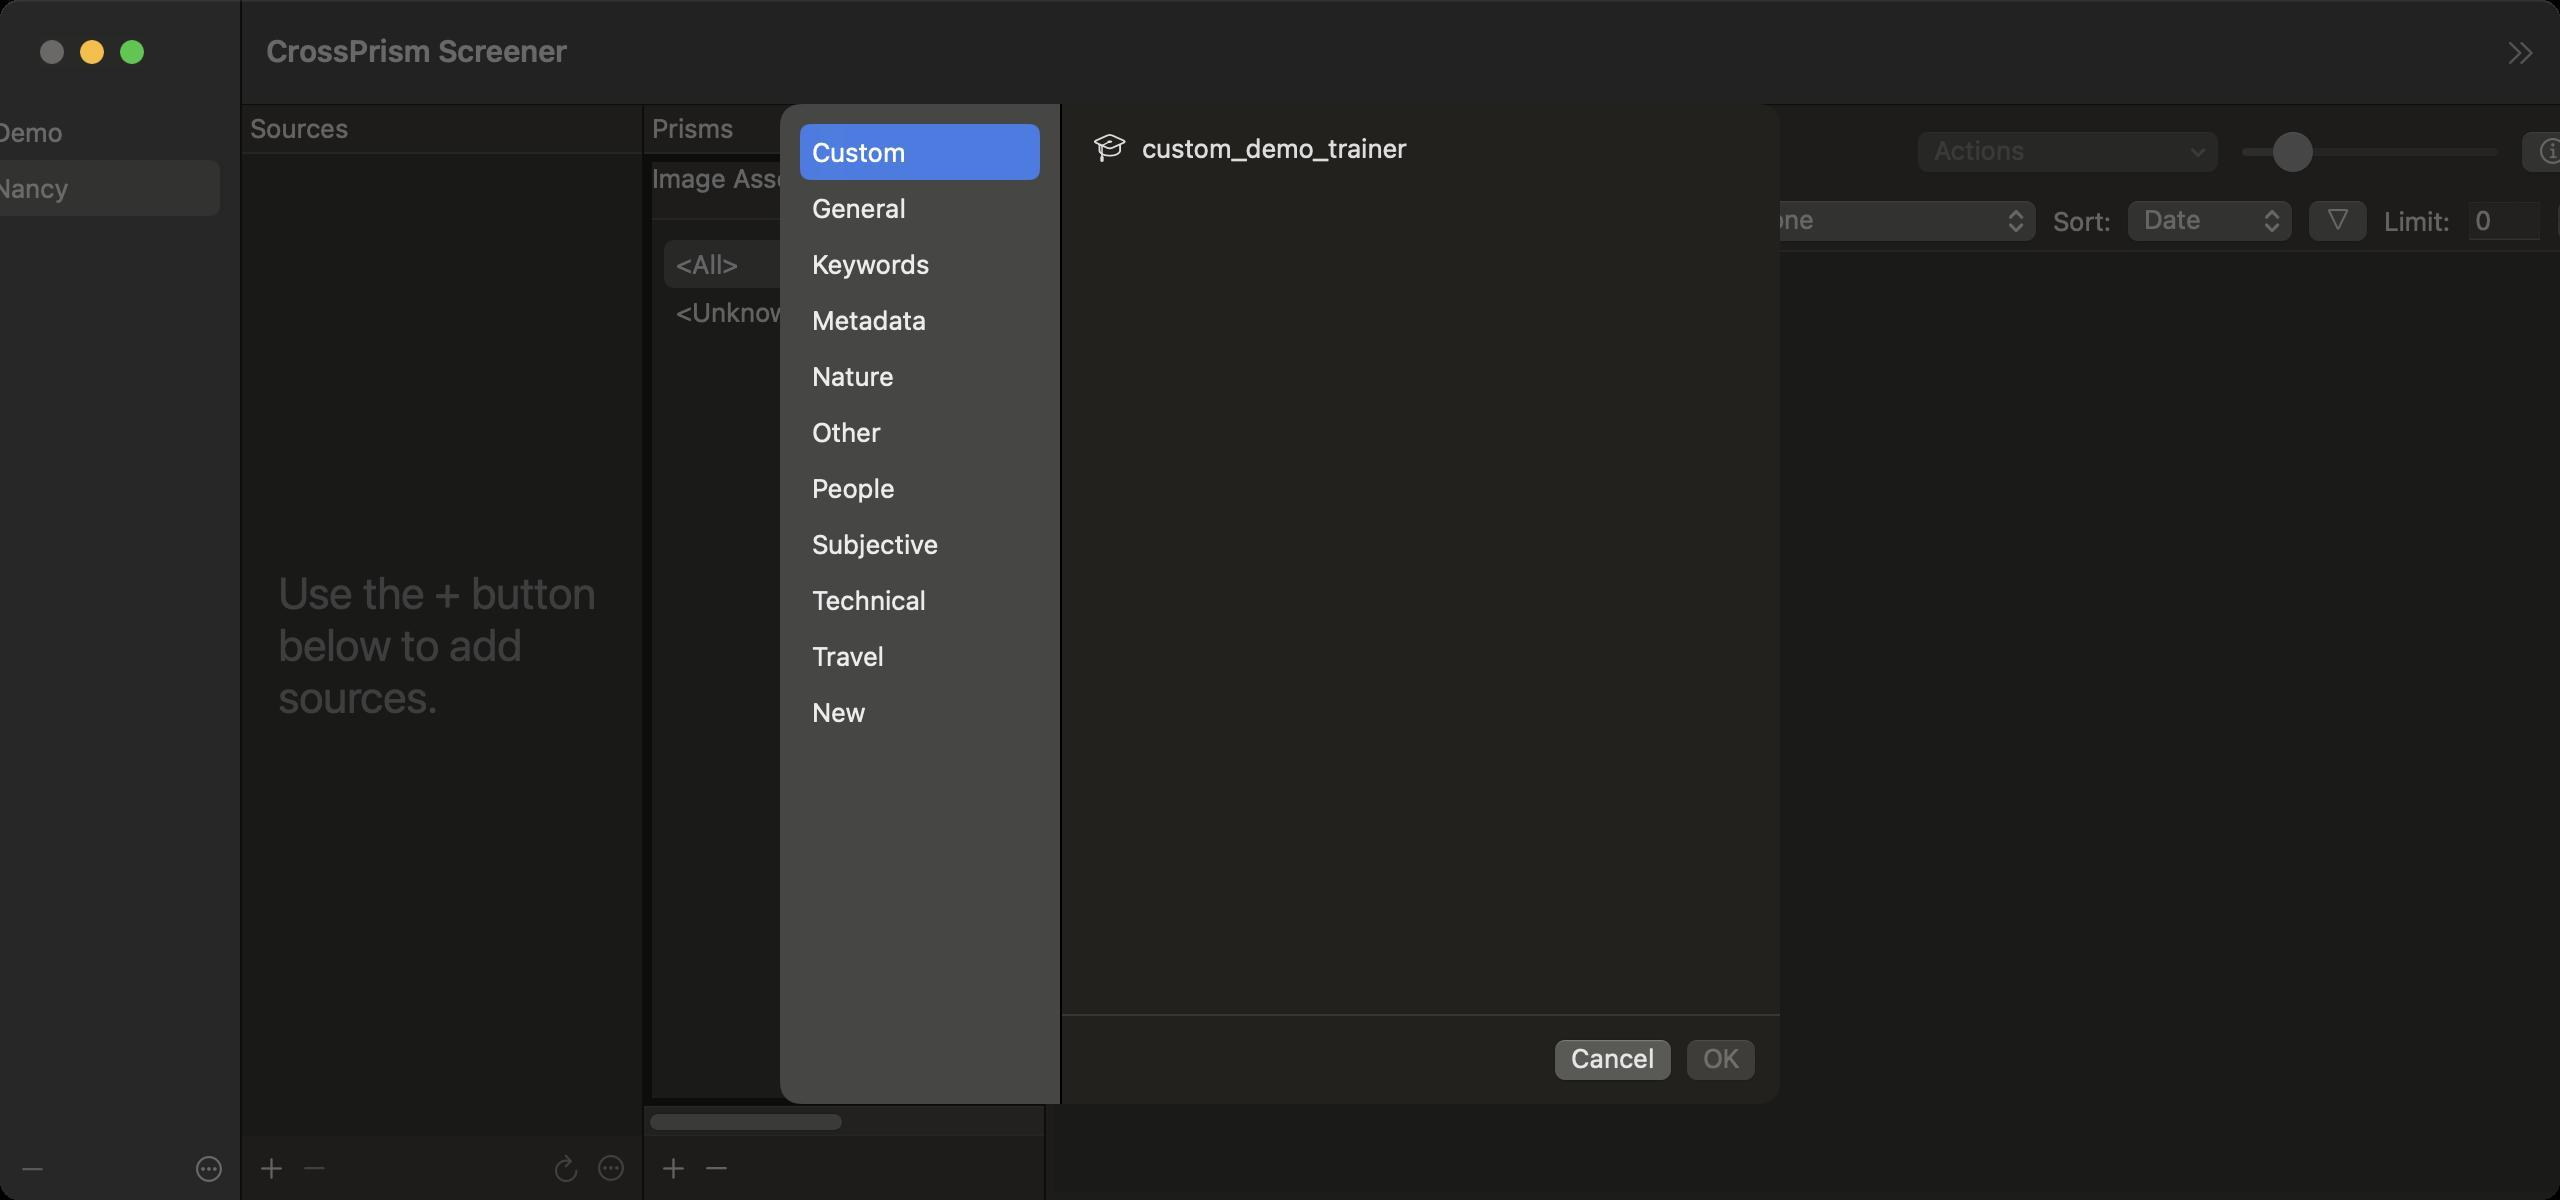
Accessibility tree:
{"name": "CrossPrism_Screener", "role": "AXWindow", "description": null, "role_description": "standard window", "value": null, "position": "224.00;235.00", "size": "1280;600", "children": [{"name": null, "role": "AXGroup", "description": null, "role_description": "group", "value": null, "position": "0.00;0.00", "size": "1280;600", "children": [{"name": null, "role": "AXSplitGroup", "description": null, "role_description": "split group", "value": null, "position": "-20.00;0.00", "size": "1320;600", "children": [{"name": null, "role": "AXGroup", "description": null, "role_description": "group", "value": null, "position": "-20.00;0.00", "size": "140;600", "children": [{"name": null, "role": "AXScrollArea", "description": null, "role_description": "scroll area", "value": null, "position": "-20.00;52.00", "size": "140;509", "children": [{"name": null, "role": "AXOutline", "description": "Sidebar", "role_description": "outline", "value": null, "position": "-20.00;52.00", "size": "140;509", "children": [{"name": null, "role": "AXRow", "description": null, "role_description": "outline row", "value": null, "position": "-20.00;52.00", "size": "140;28", "children": [{"name": null, "role": "AXCell", "description": null, "role_description": "cell", "value": null, "position": "-10.00;52.00", "size": "120;28", "children": [{"name": null, "role": "AXStaticText", "description": null, "role_description": "text", "value": "Demo", "position": "-4.00;58.00", "size": "36;16", "children": []}]}]}, {"name": null, "role": "AXRow", "description": null, "role_description": "outline row", "value": null, "position": "-20.00;80.00", "size": "140;28", "children": [{"name": null, "role": "AXCell", "description": null, "role_description": "cell", "value": null, "position": "-10.00;80.00", "size": "120;28", "children": [{"name": null, "role": "AXStaticText", "description": null, "role_description": "text", "value": "Nancy", "position": "-4.00;86.00", "size": "38;16", "children": []}]}]}, {"name": null, "role": "AXColumn", "description": null, "role_description": "column", "value": null, "position": "-10.00;52.00", "size": "51;509", "children": []}]}]}, {"name": null, "role": "AXButton", "description": "Add", "role_description": "button", "value": null, "position": "-12.00;578.50", "size": "14;12", "children": []}, {"name": null, "role": "AXButton", "description": "Remove", "role_description": "button", "value": null, "position": "9.50;578.50", "size": "14;12", "children": []}, {"name": null, "role": "AXButton", "description": "More", "role_description": "button", "value": null, "position": "97.00;577.00", "size": "15;15", "children": []}]}, {"name": null, "role": "AXSplitter", "description": null, "role_description": "splitter", "value": 140.0, "position": "120.00;52.00", "size": "1;548", "children": []}, {"name": null, "role": "AXGroup", "description": null, "role_description": "group", "value": null, "position": "121.00;0.00", "size": "1179;600", "children": [{"name": null, "role": "AXSplitGroup", "description": null, "role_description": "split group", "value": null, "position": "121.00;0.00", "size": "1179;600", "children": [{"name": null, "role": "AXGroup", "description": null, "role_description": "group", "value": null, "position": "121.00;0.00", "size": "200;600", "children": [{"name": null, "role": "AXStaticText", "description": null, "role_description": "text", "value": "Sources", "position": "125.00;56.00", "size": "50;16", "children": []}, {"name": null, "role": "AXStaticText", "description": null, "role_description": "text", "value": "Use the + button below to add sources.", "position": "138.75;283.50", "size": "164;78", "children": []}, {"name": null, "role": "AXButton", "description": "Add", "role_description": "button", "value": null, "position": "130.50;579.00", "size": "10;10", "children": []}, {"name": null, "role": "AXButton", "description": "Remove", "role_description": "button", "value": null, "position": "150.50;582.50", "size": "14;4", "children": []}, {"name": null, "role": "AXButton", "description": "Refresh", "role_description": "button", "value": null, "position": "276.50;576.00", "size": "14;16", "children": []}, {"name": null, "role": "AXButton", "description": "More", "role_description": "button", "value": null, "position": "298.00;576.50", "size": "15;15", "children": []}]}, {"name": null, "role": "AXSplitter", "description": null, "role_description": "splitter", "value": 200.0, "position": "321.00;52.00", "size": "1;548", "children": []}, {"name": null, "role": "AXGroup", "description": null, "role_description": "group", "value": null, "position": "322.00;0.00", "size": "200;600", "children": [{"name": null, "role": "AXStaticText", "description": null, "role_description": "text", "value": "Prisms", "position": "326.00;56.00", "size": "41;16", "children": []}, {"name": null, "role": "AXButton", "description": "Back", "role_description": "button", "value": null, "position": "491.00;57.00", "size": "6;12", "children": []}, {"name": null, "role": "AXButton", "description": "Forward", "role_description": "button", "value": null, "position": "510.50;57.00", "size": "6;12", "children": []}, {"name": null, "role": "AXScrollArea", "description": null, "role_description": "scroll area", "value": null, "position": "322.00;77.00", "size": "200;491", "children": [{"name": null, "role": "AXStaticText", "description": null, "role_description": "text", "value": "Image Assessment", "position": "326.00;81.00", "size": "114;16", "children": []}, {"name": null, "role": "AXButton", "description": "More", "role_description": "button", "value": null, "position": "479.00;81.00", "size": "15;15", "children": []}, {"name": null, "role": "AXButton", "description": "Remove", "role_description": "button", "value": null, "position": "502.00;81.00", "size": "16;16", "children": []}, {"name": null, "role": "AXStaticText", "description": null, "role_description": "text", "value": "Photo Multi-Category", "position": "526.00;81.00", "size": "131;16", "children": []}, {"name": null, "role": "AXButton", "description": "More", "role_description": "button", "value": null, "position": "679.00;81.00", "size": "15;15", "children": []}, {"name": null, "role": "AXButton", "description": "Remove", "role_description": "button", "value": null, "position": "702.00;81.00", "size": "16;16", "children": []}, {"name": null, "role": "AXScrollArea", "description": null, "role_description": "scroll area", "value": null, "position": "322.00;110.00", "size": "200;443", "children": [{"name": null, "role": "AXTable", "description": null, "role_description": "list", "value": null, "position": "322.00;110.00", "size": "200;443", "children": [{"name": null, "role": "AXRow", "description": null, "role_description": "table row", "value": null, "position": "322.00;120.00", "size": "200;24", "children": [{"name": null, "role": "AXCell", "description": null, "role_description": "cell", "value": null, "position": "338.00;120.00", "size": "168;24", "children": [{"name": null, "role": "AXStaticText", "description": null, "role_description": "text", "value": "<All>", "position": "338.00;124.00", "size": "32;16", "children": []}, {"name": null, "role": "AXStaticText", "description": null, "role_description": "text", "value": "0", "position": "497.50;124.00", "size": "8;16", "children": []}]}]}, {"name": null, "role": "AXRow", "description": null, "role_description": "table row", "value": null, "position": "322.00;144.00", "size": "200;24", "children": [{"name": null, "role": "AXCell", "description": null, "role_description": "cell", "value": null, "position": "338.00;144.00", "size": "168;24", "children": [{"name": null, "role": "AXStaticText", "description": null, "role_description": "text", "value": "<Unknown>", "position": "338.00;148.00", "size": "73;16", "children": []}, {"name": null, "role": "AXStaticText", "description": null, "role_description": "text", "value": "0", "position": "497.50;148.00", "size": "8;16", "children": []}]}]}, {"name": null, "role": "AXColumn", "description": null, "role_description": "column", "value": null, "position": "332.00;110.00", "size": "180;443", "children": []}]}]}, {"name": null, "role": "AXStaticText", "description": null, "role_description": "text", "value": "Confidence", "position": "526.00;107.00", "size": "70;16", "children": []}, {"name": null, "role": "AXSlider", "description": null, "role_description": "slider", "value": 0.5, "position": "603.50;105.00", "size": "114;20", "children": [{"name": null, "role": "AXValueIndicator", "description": null, "role_description": "value indicator", "value": 0.5, "position": "649.00;103.00", "size": "24;28", "children": []}]}, {"name": null, "role": "AXStaticText", "description": null, "role_description": "text", "value": "50%", "position": "607.75;125.00", "size": "28;16", "children": []}, {"name": null, "role": "AXScrollArea", "description": null, "role_description": "scroll area", "value": null, "position": "522.00;146.00", "size": "200;407", "children": [{"name": null, "role": "AXTable", "description": null, "role_description": "list", "value": null, "position": "522.00;146.00", "size": "200;407", "children": [{"name": null, "role": "AXRow", "description": null, "role_description": "table row", "value": null, "position": "522.00;156.00", "size": "200;24", "children": [{"name": null, "role": "AXCell", "description": null, "role_description": "cell", "value": null, "position": "538.00;156.00", "size": "168;24", "children": [{"name": null, "role": "AXStaticText", "description": null, "role_description": "text", "value": "<All>", "position": "-224.00;882.00", "size": "0;0", "children": []}, {"name": null, "role": "AXStaticText", "description": null, "role_description": "text", "value": "0", "position": "-224.00;882.00", "size": "0;0", "children": []}]}]}, {"name": null, "role": "AXRow", "description": null, "role_description": "table row", "value": null, "position": "522.00;180.00", "size": "200;24", "children": [{"name": null, "role": "AXCell", "description": null, "role_description": "cell", "value": null, "position": "538.00;180.00", "size": "168;24", "children": [{"name": null, "role": "AXStaticText", "description": null, "role_description": "text", "value": "<Unknown>", "position": "-224.00;882.00", "size": "0;0", "children": []}, {"name": null, "role": "AXStaticText", "description": null, "role_description": "text", "value": "0", "position": "-224.00;882.00", "size": "0;0", "children": []}]}]}, {"name": null, "role": "AXColumn", "description": null, "role_description": "column", "value": null, "position": "532.00;146.00", "size": "180;407", "children": []}]}]}, {"name": null, "role": "AXScrollBar", "description": null, "role_description": "scroll bar", "value": 0.0, "position": "322.00;553.00", "size": "200;15", "children": [{"name": null, "role": "AXValueIndicator", "description": null, "role_description": "value indicator", "value": 0.0, "position": "324.00;553.00", "size": "98;15", "children": []}, {"name": null, "role": "AXButton", "description": null, "role_description": "increment arrow button", "value": null, "position": "322.00;553.00", "size": "0;0", "children": []}, {"name": null, "role": "AXButton", "description": null, "role_description": "decrement arrow button", "value": null, "position": "322.00;553.00", "size": "0;0", "children": []}, {"name": null, "role": "AXButton", "description": null, "role_description": "increment page button", "value": null, "position": "422.00;553.00", "size": "100;15", "children": []}, {"name": null, "role": "AXButton", "description": null, "role_description": "decrement page button", "value": null, "position": "322.00;553.00", "size": "2;15", "children": []}]}]}, {"name": null, "role": "AXButton", "description": "Add", "role_description": "button", "value": null, "position": "331.50;579.00", "size": "10;10", "children": []}, {"name": null, "role": "AXButton", "description": "Remove", "role_description": "button", "value": null, "position": "351.50;582.50", "size": "14;4", "children": []}]}, {"name": null, "role": "AXSplitter", "description": null, "role_description": "splitter", "value": 200.0, "position": "522.00;52.00", "size": "1;548", "children": []}, {"name": null, "role": "AXGroup", "description": null, "role_description": "group", "value": null, "position": "523.00;0.00", "size": "777;600", "children": [{"name": null, "role": "AXStaticText", "description": null, "role_description": "text", "value": "Results", "position": "531.00;60.00", "size": "44;16", "children": []}, {"name": "Actions", "role": "AXPopUpButton", "description": null, "role_description": "pop up button", "value": null, "position": "959.00;66.00", "size": "150;20", "children": []}, {"name": null, "role": "AXSlider", "description": null, "role_description": "slider", "value": 0.14285714285714285, "position": "1121.00;66.00", "size": "128;20", "children": [{"name": null, "role": "AXValueIndicator", "description": null, "role_description": "value indicator", "value": 0.14285714285714285, "position": "1134.50;64.00", "size": "24;28", "children": []}]}, {"name": null, "role": "AXButton", "description": "Info", "role_description": "button", "value": null, "position": "1269.00;67.00", "size": "15;15", "children": []}, {"name": null, "role": "AXButton", "description": "Loupe", "role_description": "button", "value": null, "position": "539.00;101.50", "size": "16;14", "children": []}, {"name": null, "role": "AXStaticText", "description": null, "role_description": "text", "value": "Captions:", "position": "570.50;102.50", "size": "58;16", "children": []}, {"name": null, "role": "AXPopUpButton", "description": null, "role_description": "pop up button", "value": "All Labels", "position": "636.50;100.50", "size": "154;20", "children": []}, {"name": null, "role": "AXStaticText", "description": null, "role_description": "text", "value": "Group By:", "position": "798.50;102.50", "size": "60;16", "children": []}, {"name": null, "role": "AXPopUpButton", "description": null, "role_description": "pop up button", "value": "None", "position": "867.00;100.50", "size": "152;20", "children": []}, {"name": null, "role": "AXStaticText", "description": null, "role_description": "text", "value": "Sort:", "position": "1026.50;102.50", "size": "30;16", "children": []}, {"name": null, "role": "AXPopUpButton", "description": null, "role_description": "pop up button", "value": "Date", "position": "1064.00;100.50", "size": "82;20", "children": []}, {"name": null, "role": "AXCheckBox", "description": "arrowtriangle.down", "role_description": "toggle button", "value": 0, "position": "1162.50;101.50", "size": "14;12", "children": []}, {"name": null, "role": "AXStaticText", "description": null, "role_description": "text", "value": "Limit:", "position": "1192.00;102.50", "size": "34;16", "children": []}, {"name": null, "role": "AXTextField", "description": null, "role_description": "text field", "value": "0", "position": "1233.50;100.00", "size": "38;21", "children": []}, {"name": null, "role": "AXIncrementor", "description": null, "role_description": "stepper", "value": 0.0, "position": "1279.00;100.50", "size": "13;20", "children": [{"name": null, "role": "AXButton", "description": null, "role_description": "increment arrow button", "value": null, "position": "1279.00;100.50", "size": "13;10", "children": []}, {"name": null, "role": "AXButton", "description": null, "role_description": "decrement arrow button", "value": null, "position": "1279.00;110.50", "size": "13;10", "children": []}]}, {"name": null, "role": "AXSplitGroup", "description": null, "role_description": "split group", "value": null, "position": "527.00;126.00", "size": "769;470", "children": [{"name": null, "role": "AXGroup", "description": null, "role_description": "group", "value": null, "position": "527.00;126.00", "size": "769;470", "children": [{"name": null, "role": "AXGroup", "description": null, "role_description": "group", "value": null, "position": "527.00;596.00", "size": "0;0", "children": []}, {"name": null, "role": "AXScrollArea", "description": null, "role_description": "scroll area", "value": null, "position": "527.00;126.00", "size": "769;470", "children": [{"name": null, "role": "AXList", "description": null, "role_description": "collection", "value": null, "position": "527.00;126.00", "size": "754;470", "children": []}, {"name": null, "role": "AXScrollBar", "description": null, "role_description": "scroll bar", "value": 0.0, "position": "1281.00;126.00", "size": "15;470", "children": []}]}]}]}]}]}]}]}]}, {"name": null, "role": "AXToolbar", "description": null, "role_description": "toolbar", "value": null, "position": "0.00;0.00", "size": "1280;52", "children": [{"name": null, "role": "AXPopUpButton", "description": "more toolbar items", "role_description": "pop up button", "value": null, "position": "1245.00;19.00", "size": "26;14", "children": []}]}, {"name": null, "role": "AXButton", "description": null, "role_description": "close button", "value": null, "position": "19.00;18.00", "size": "14;16", "children": []}, {"name": null, "role": "AXButton", "description": null, "role_description": "zoom button", "value": null, "position": "59.00;18.00", "size": "14;16", "children": [{"name": null, "role": "AXGroup", "description": null, "role_description": "group", "value": null, "position": "59.00;18.00", "size": "14;16", "children": [{"name": null, "role": "AXGroup", "description": null, "role_description": "group", "value": null, "position": "59.00;18.00", "size": "14;16", "children": []}]}]}, {"name": null, "role": "AXButton", "description": null, "role_description": "minimize button", "value": null, "position": "39.00;18.00", "size": "14;16", "children": []}, {"name": null, "role": "AXStaticText", "description": null, "role_description": "text", "value": "CrossPrism Screener", "position": "129.00;0.00", "size": "1120;52", "children": []}, {"name": null, "role": "AXSheet", "description": null, "role_description": "sheet", "value": null, "position": "390.00;52.00", "size": "500;500", "children": [{"name": null, "role": "AXGroup", "description": null, "role_description": "group", "value": null, "position": "390.00;52.00", "size": "500;500", "children": [{"name": null, "role": "AXSplitGroup", "description": null, "role_description": "split group", "value": null, "position": "390.00;52.00", "size": "500;500", "children": [{"name": null, "role": "AXGroup", "description": null, "role_description": "group", "value": null, "position": "390.00;52.00", "size": "140;500", "children": [{"name": null, "role": "AXScrollArea", "description": null, "role_description": "scroll area", "value": null, "position": "390.00;52.00", "size": "140;500", "children": [{"name": null, "role": "AXOutline", "description": "Sidebar", "role_description": "outline", "value": null, "position": "390.00;52.00", "size": "140;500", "children": [{"name": null, "role": "AXRow", "description": null, "role_description": "outline row", "value": null, "position": "390.00;62.00", "size": "140;28", "children": [{"name": null, "role": "AXCell", "description": null, "role_description": "cell", "value": null, "position": "400.00;62.00", "size": "120;28", "children": [{"name": null, "role": "AXStaticText", "description": null, "role_description": "text", "value": "Custom", "position": "406.00;68.00", "size": "47;16", "children": []}]}]}, {"name": null, "role": "AXRow", "description": null, "role_description": "outline row", "value": null, "position": "390.00;90.00", "size": "140;28", "children": [{"name": null, "role": "AXCell", "description": null, "role_description": "cell", "value": null, "position": "400.00;90.00", "size": "120;28", "children": [{"name": null, "role": "AXStaticText", "description": null, "role_description": "text", "value": "General", "position": "406.00;96.00", "size": "48;16", "children": []}]}]}, {"name": null, "role": "AXRow", "description": null, "role_description": "outline row", "value": null, "position": "390.00;118.00", "size": "140;28", "children": [{"name": null, "role": "AXCell", "description": null, "role_description": "cell", "value": null, "position": "400.00;118.00", "size": "120;28", "children": [{"name": null, "role": "AXStaticText", "description": null, "role_description": "text", "value": "Keywords", "position": "406.00;124.00", "size": "59;16", "children": []}]}]}, {"name": null, "role": "AXRow", "description": null, "role_description": "outline row", "value": null, "position": "390.00;146.00", "size": "140;28", "children": [{"name": null, "role": "AXCell", "description": null, "role_description": "cell", "value": null, "position": "400.00;146.00", "size": "120;28", "children": [{"name": null, "role": "AXStaticText", "description": null, "role_description": "text", "value": "Metadata", "position": "406.00;152.00", "size": "58;16", "children": []}]}]}, {"name": null, "role": "AXRow", "description": null, "role_description": "outline row", "value": null, "position": "390.00;174.00", "size": "140;28", "children": [{"name": null, "role": "AXCell", "description": null, "role_description": "cell", "value": null, "position": "400.00;174.00", "size": "120;28", "children": [{"name": null, "role": "AXStaticText", "description": null, "role_description": "text", "value": "Nature", "position": "406.00;180.00", "size": "41;16", "children": []}]}]}, {"name": null, "role": "AXRow", "description": null, "role_description": "outline row", "value": null, "position": "390.00;202.00", "size": "140;28", "children": [{"name": null, "role": "AXCell", "description": null, "role_description": "cell", "value": null, "position": "400.00;202.00", "size": "120;28", "children": [{"name": null, "role": "AXStaticText", "description": null, "role_description": "text", "value": "Other", "position": "406.00;208.00", "size": "34;16", "children": []}]}]}, {"name": null, "role": "AXRow", "description": null, "role_description": "outline row", "value": null, "position": "390.00;230.00", "size": "140;28", "children": [{"name": null, "role": "AXCell", "description": null, "role_description": "cell", "value": null, "position": "400.00;230.00", "size": "120;28", "children": [{"name": null, "role": "AXStaticText", "description": null, "role_description": "text", "value": "People", "position": "406.00;236.00", "size": "42;16", "children": []}]}]}, {"name": null, "role": "AXRow", "description": null, "role_description": "outline row", "value": null, "position": "390.00;258.00", "size": "140;28", "children": [{"name": null, "role": "AXCell", "description": null, "role_description": "cell", "value": null, "position": "400.00;258.00", "size": "120;28", "children": [{"name": null, "role": "AXStaticText", "description": null, "role_description": "text", "value": "Subjective", "position": "406.00;264.00", "size": "64;16", "children": []}]}]}, {"name": null, "role": "AXRow", "description": null, "role_description": "outline row", "value": null, "position": "390.00;286.00", "size": "140;28", "children": [{"name": null, "role": "AXCell", "description": null, "role_description": "cell", "value": null, "position": "400.00;286.00", "size": "120;28", "children": [{"name": null, "role": "AXStaticText", "description": null, "role_description": "text", "value": "Technical", "position": "406.00;292.00", "size": "58;16", "children": []}]}]}, {"name": null, "role": "AXRow", "description": null, "role_description": "outline row", "value": null, "position": "390.00;314.00", "size": "140;28", "children": [{"name": null, "role": "AXCell", "description": null, "role_description": "cell", "value": null, "position": "400.00;314.00", "size": "120;28", "children": [{"name": null, "role": "AXStaticText", "description": null, "role_description": "text", "value": "Travel", "position": "406.00;320.00", "size": "36;16", "children": []}]}]}, {"name": null, "role": "AXRow", "description": null, "role_description": "outline row", "value": null, "position": "390.00;342.00", "size": "140;28", "children": [{"name": null, "role": "AXCell", "description": null, "role_description": "cell", "value": null, "position": "400.00;342.00", "size": "120;28", "children": [{"name": null, "role": "AXStaticText", "description": null, "role_description": "text", "value": "New", "position": "406.00;348.00", "size": "27;16", "children": []}]}]}, {"name": null, "role": "AXColumn", "description": null, "role_description": "column", "value": null, "position": "400.00;52.00", "size": "120;500", "children": []}]}]}]}, {"name": null, "role": "AXSplitter", "description": null, "role_description": "splitter", "value": 140.0, "position": "530.00;52.00", "size": "1;500", "children": []}, {"name": null, "role": "AXGroup", "description": null, "role_description": "group", "value": null, "position": "531.00;52.00", "size": "359;500", "children": [{"name": null, "role": "AXScrollArea", "description": null, "role_description": "scroll area", "value": null, "position": "531.00;52.00", "size": "359;455", "children": [{"name": null, "role": "AXTable", "description": null, "role_description": "list", "value": null, "position": "531.00;52.00", "size": "359;455", "children": [{"name": null, "role": "AXRow", "description": null, "role_description": "table row", "value": null, "position": "531.00;62.00", "size": "359;24", "children": [{"name": null, "role": "AXCell", "description": null, "role_description": "cell", "value": null, "position": "547.00;62.00", "size": "327;24", "children": [{"name": null, "role": "AXImage", "description": "Itunes U", "role_description": "image", "value": null, "position": "547.00;67.00", "size": "16;14", "children": []}, {"name": null, "role": "AXStaticText", "description": null, "role_description": "text", "value": "custom_demo_trainer", "position": "571.00;66.00", "size": "133;16", "children": []}]}]}, {"name": null, "role": "AXColumn", "description": null, "role_description": "column", "value": null, "position": "541.00;52.00", "size": "339;455", "children": []}]}]}, {"name": null, "role": "AXButton", "description": "Cancel", "role_description": "button", "value": null, "position": "785.50;521.00", "size": "42;16", "children": []}, {"name": null, "role": "AXButton", "description": "OK", "role_description": "button", "value": null, "position": "851.50;521.00", "size": "18;16", "children": []}]}]}]}]}]}